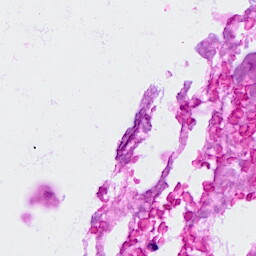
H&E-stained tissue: Breast